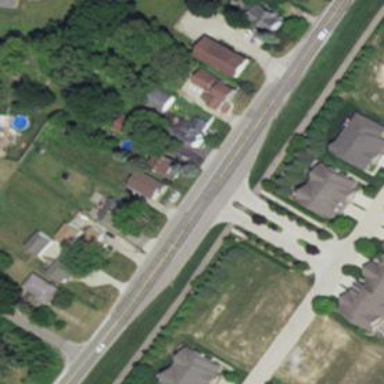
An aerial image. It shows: Residential road.